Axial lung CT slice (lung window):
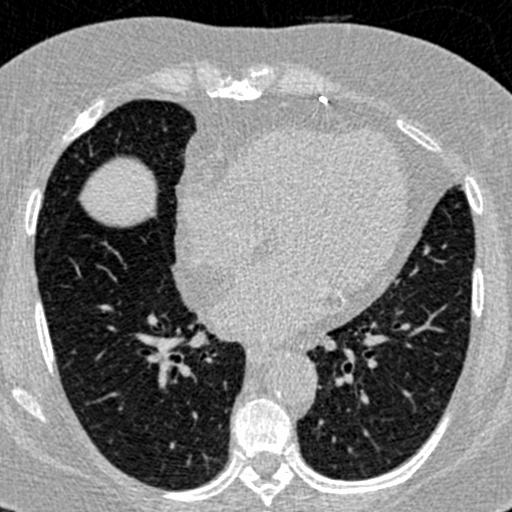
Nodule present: no